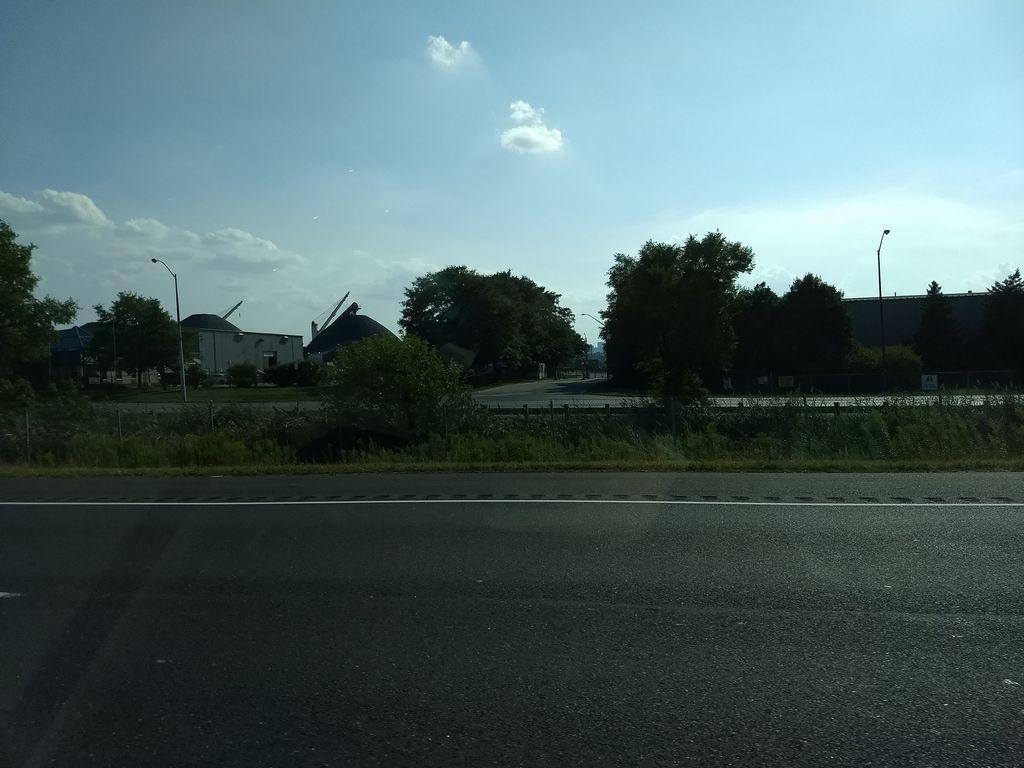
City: hamilton